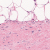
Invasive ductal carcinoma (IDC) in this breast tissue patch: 0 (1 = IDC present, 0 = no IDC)